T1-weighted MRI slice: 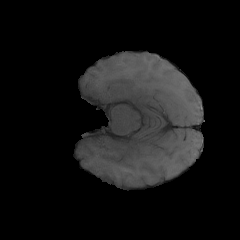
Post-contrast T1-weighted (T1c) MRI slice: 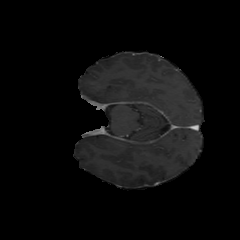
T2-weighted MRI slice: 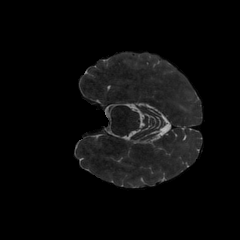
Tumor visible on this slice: no